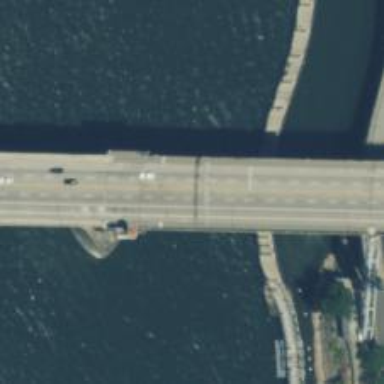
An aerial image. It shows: Primary highway bridge with asphalt surface and truss structure.